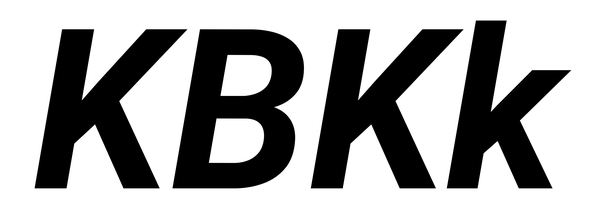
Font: Roboto-Italic_Bold_Italic